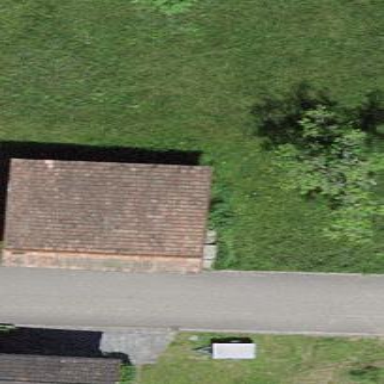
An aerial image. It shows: Hut.